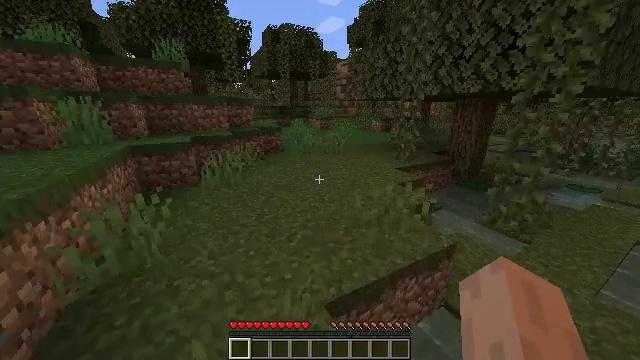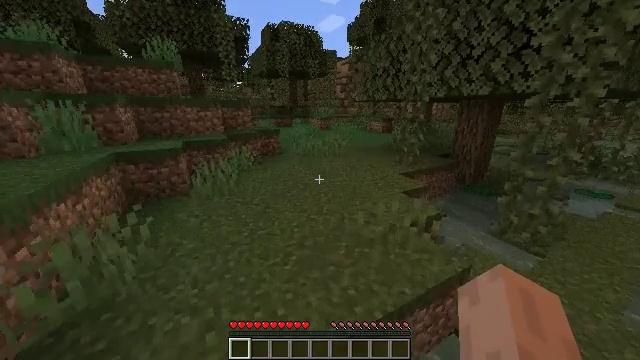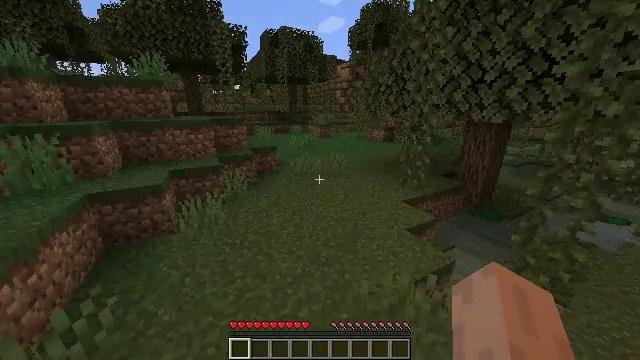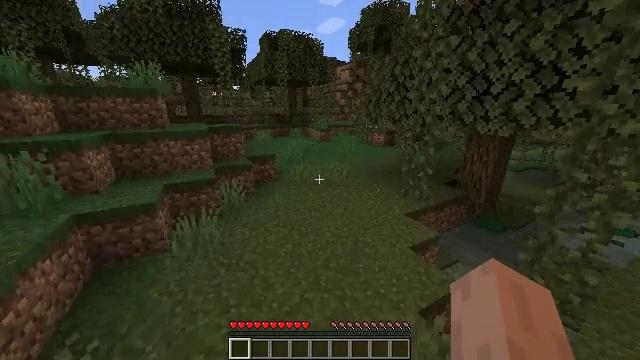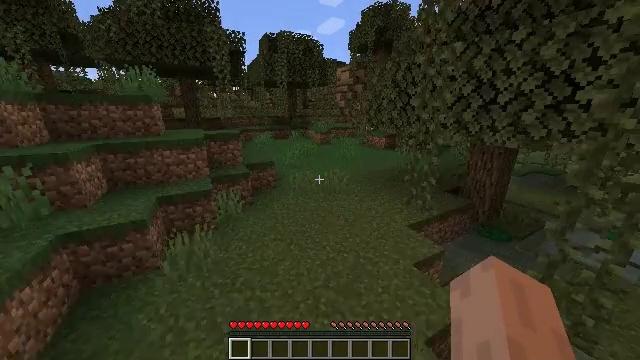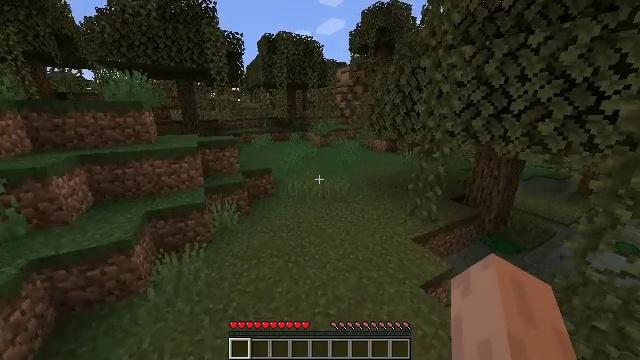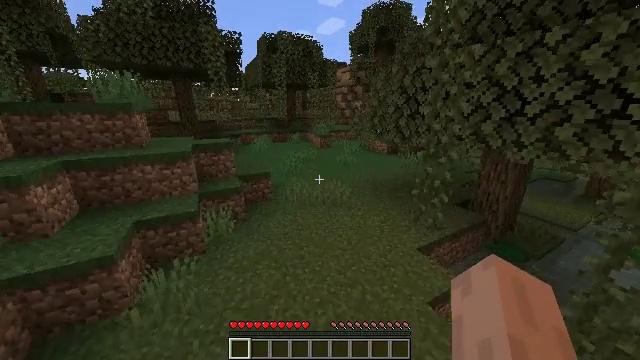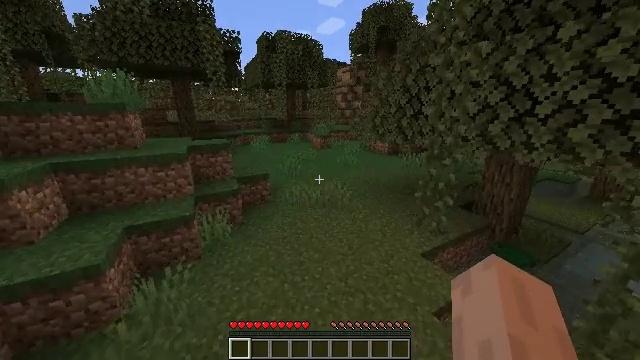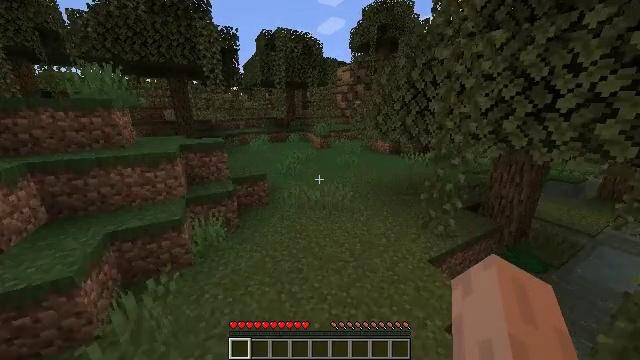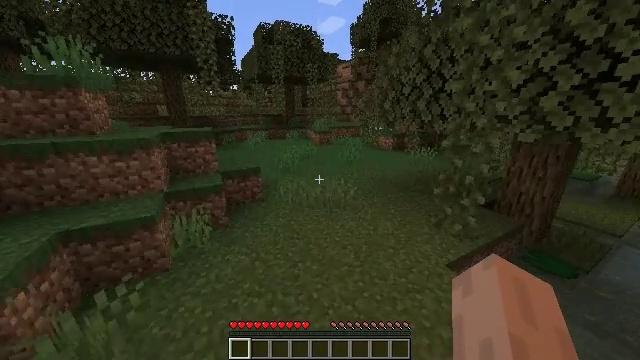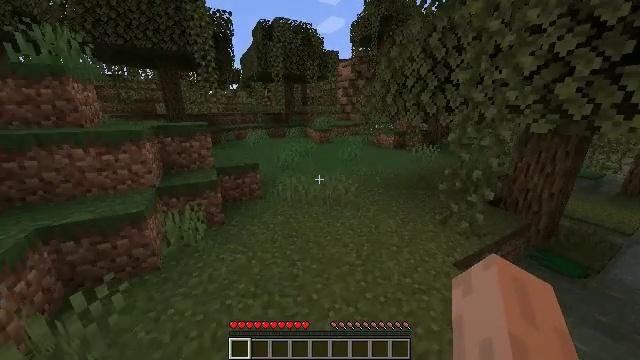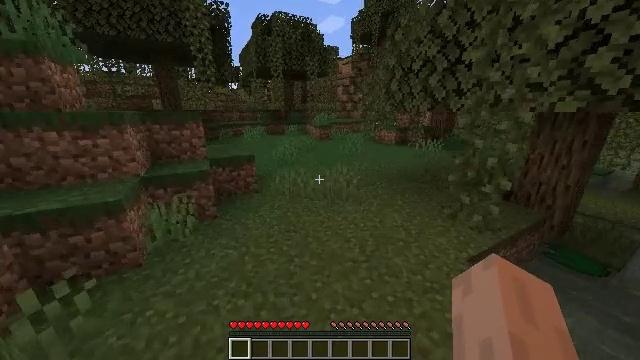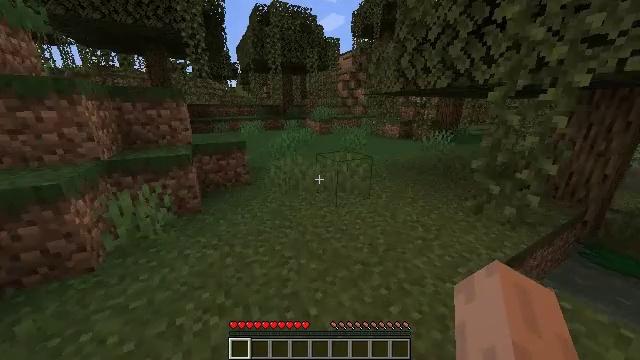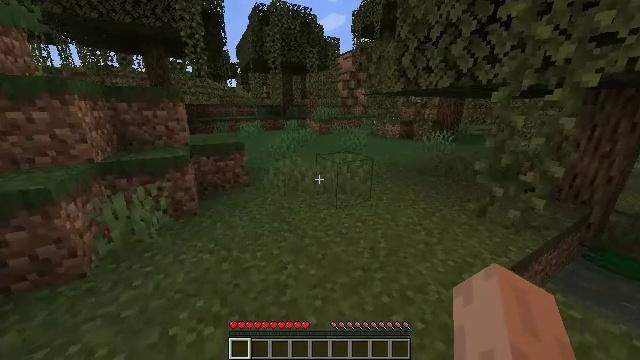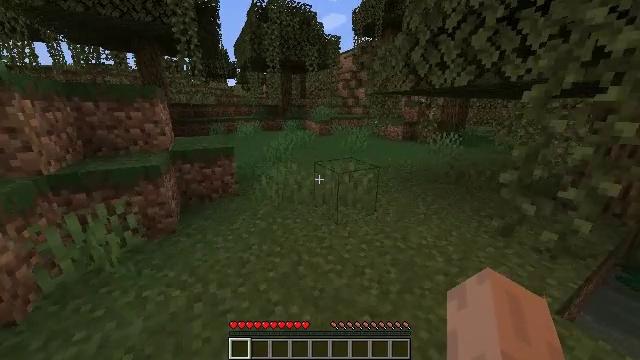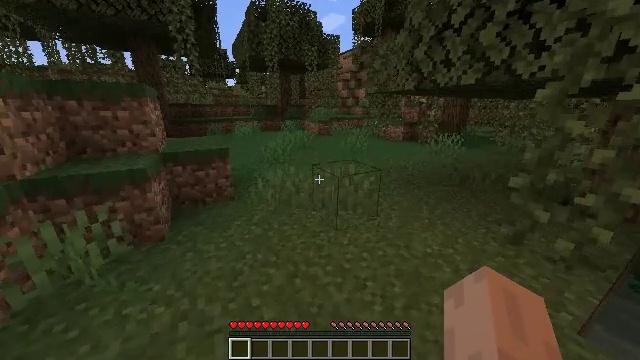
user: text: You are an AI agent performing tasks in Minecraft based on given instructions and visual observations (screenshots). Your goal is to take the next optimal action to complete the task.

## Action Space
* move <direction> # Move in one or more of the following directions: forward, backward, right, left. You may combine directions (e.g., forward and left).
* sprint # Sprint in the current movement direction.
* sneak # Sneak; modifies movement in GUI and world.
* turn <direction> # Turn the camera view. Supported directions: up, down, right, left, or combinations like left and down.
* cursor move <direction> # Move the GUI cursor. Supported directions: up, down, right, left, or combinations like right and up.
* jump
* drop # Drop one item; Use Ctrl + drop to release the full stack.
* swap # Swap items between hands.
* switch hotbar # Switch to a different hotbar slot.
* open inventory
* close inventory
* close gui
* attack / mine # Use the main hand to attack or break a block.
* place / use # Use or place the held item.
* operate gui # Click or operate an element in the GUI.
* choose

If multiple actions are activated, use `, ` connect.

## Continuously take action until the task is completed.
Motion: motion action
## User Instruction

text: Harvest the blue orchid and add it to your inventory.
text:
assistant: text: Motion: move forward, sprint, jump
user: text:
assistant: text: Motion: move forward, sprint, jump
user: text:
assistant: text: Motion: move forward, sprint, jump
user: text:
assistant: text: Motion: move forward, sprint, jump
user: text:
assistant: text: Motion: move forward, sprint, jump
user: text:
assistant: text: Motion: move forward, sprint, jump
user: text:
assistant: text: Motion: move forward, sprint, jump
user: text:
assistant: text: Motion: move forward, sprint, jump
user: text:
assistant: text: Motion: move forward, sprint
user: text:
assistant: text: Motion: move forward, sprint
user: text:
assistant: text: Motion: move forward, sprint
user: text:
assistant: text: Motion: move forward, sprint
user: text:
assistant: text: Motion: move forward, sprint
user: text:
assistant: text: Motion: move forward, sprint
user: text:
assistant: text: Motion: move forward, sprint
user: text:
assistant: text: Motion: move forward, sprint, jump
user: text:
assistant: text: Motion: move forward, sprint, jump
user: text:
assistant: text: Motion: move forward, sprint, jump
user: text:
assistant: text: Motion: move forward, sprint, jump
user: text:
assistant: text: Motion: move forward, sprint, jump
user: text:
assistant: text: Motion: move forward, sprint, jump
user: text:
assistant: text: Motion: move forward, sprint, jump
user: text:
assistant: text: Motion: move forward, sprint
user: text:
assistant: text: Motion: move forward, sprint
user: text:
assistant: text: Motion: move forward, sprint
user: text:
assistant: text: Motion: move forward, sprint
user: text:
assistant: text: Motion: move forward, sprint
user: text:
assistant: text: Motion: move forward, sprint
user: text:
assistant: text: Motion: move forward, sprint
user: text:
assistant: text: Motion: move forward, sprint, jump